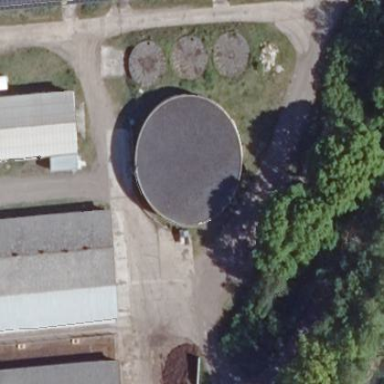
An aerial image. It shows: Storage tank that is man-made.